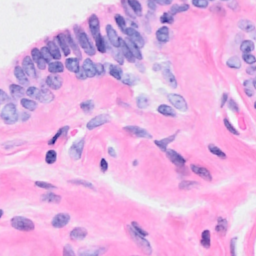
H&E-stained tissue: Breast